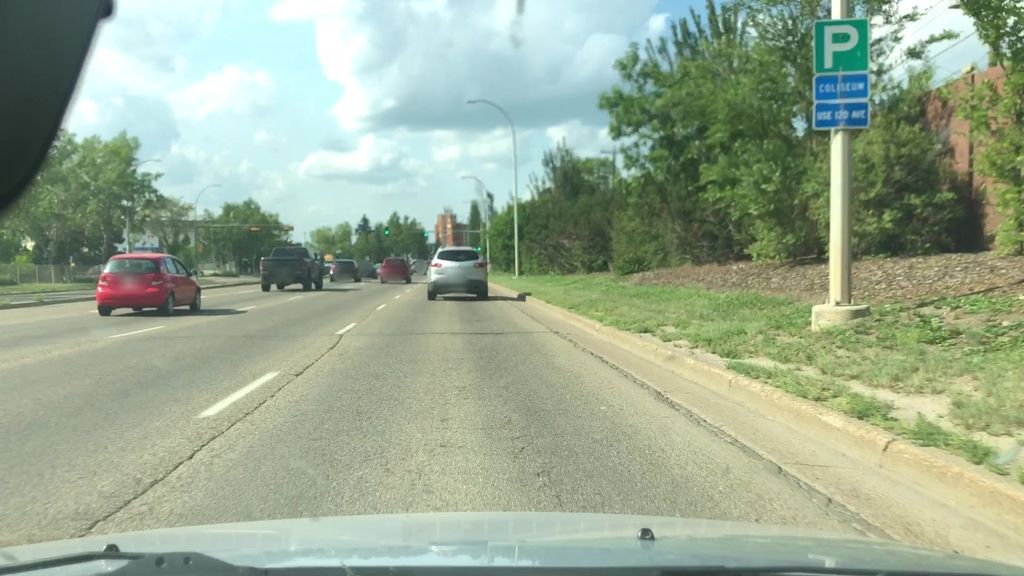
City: edmonton